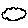
Label: cloud